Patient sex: F
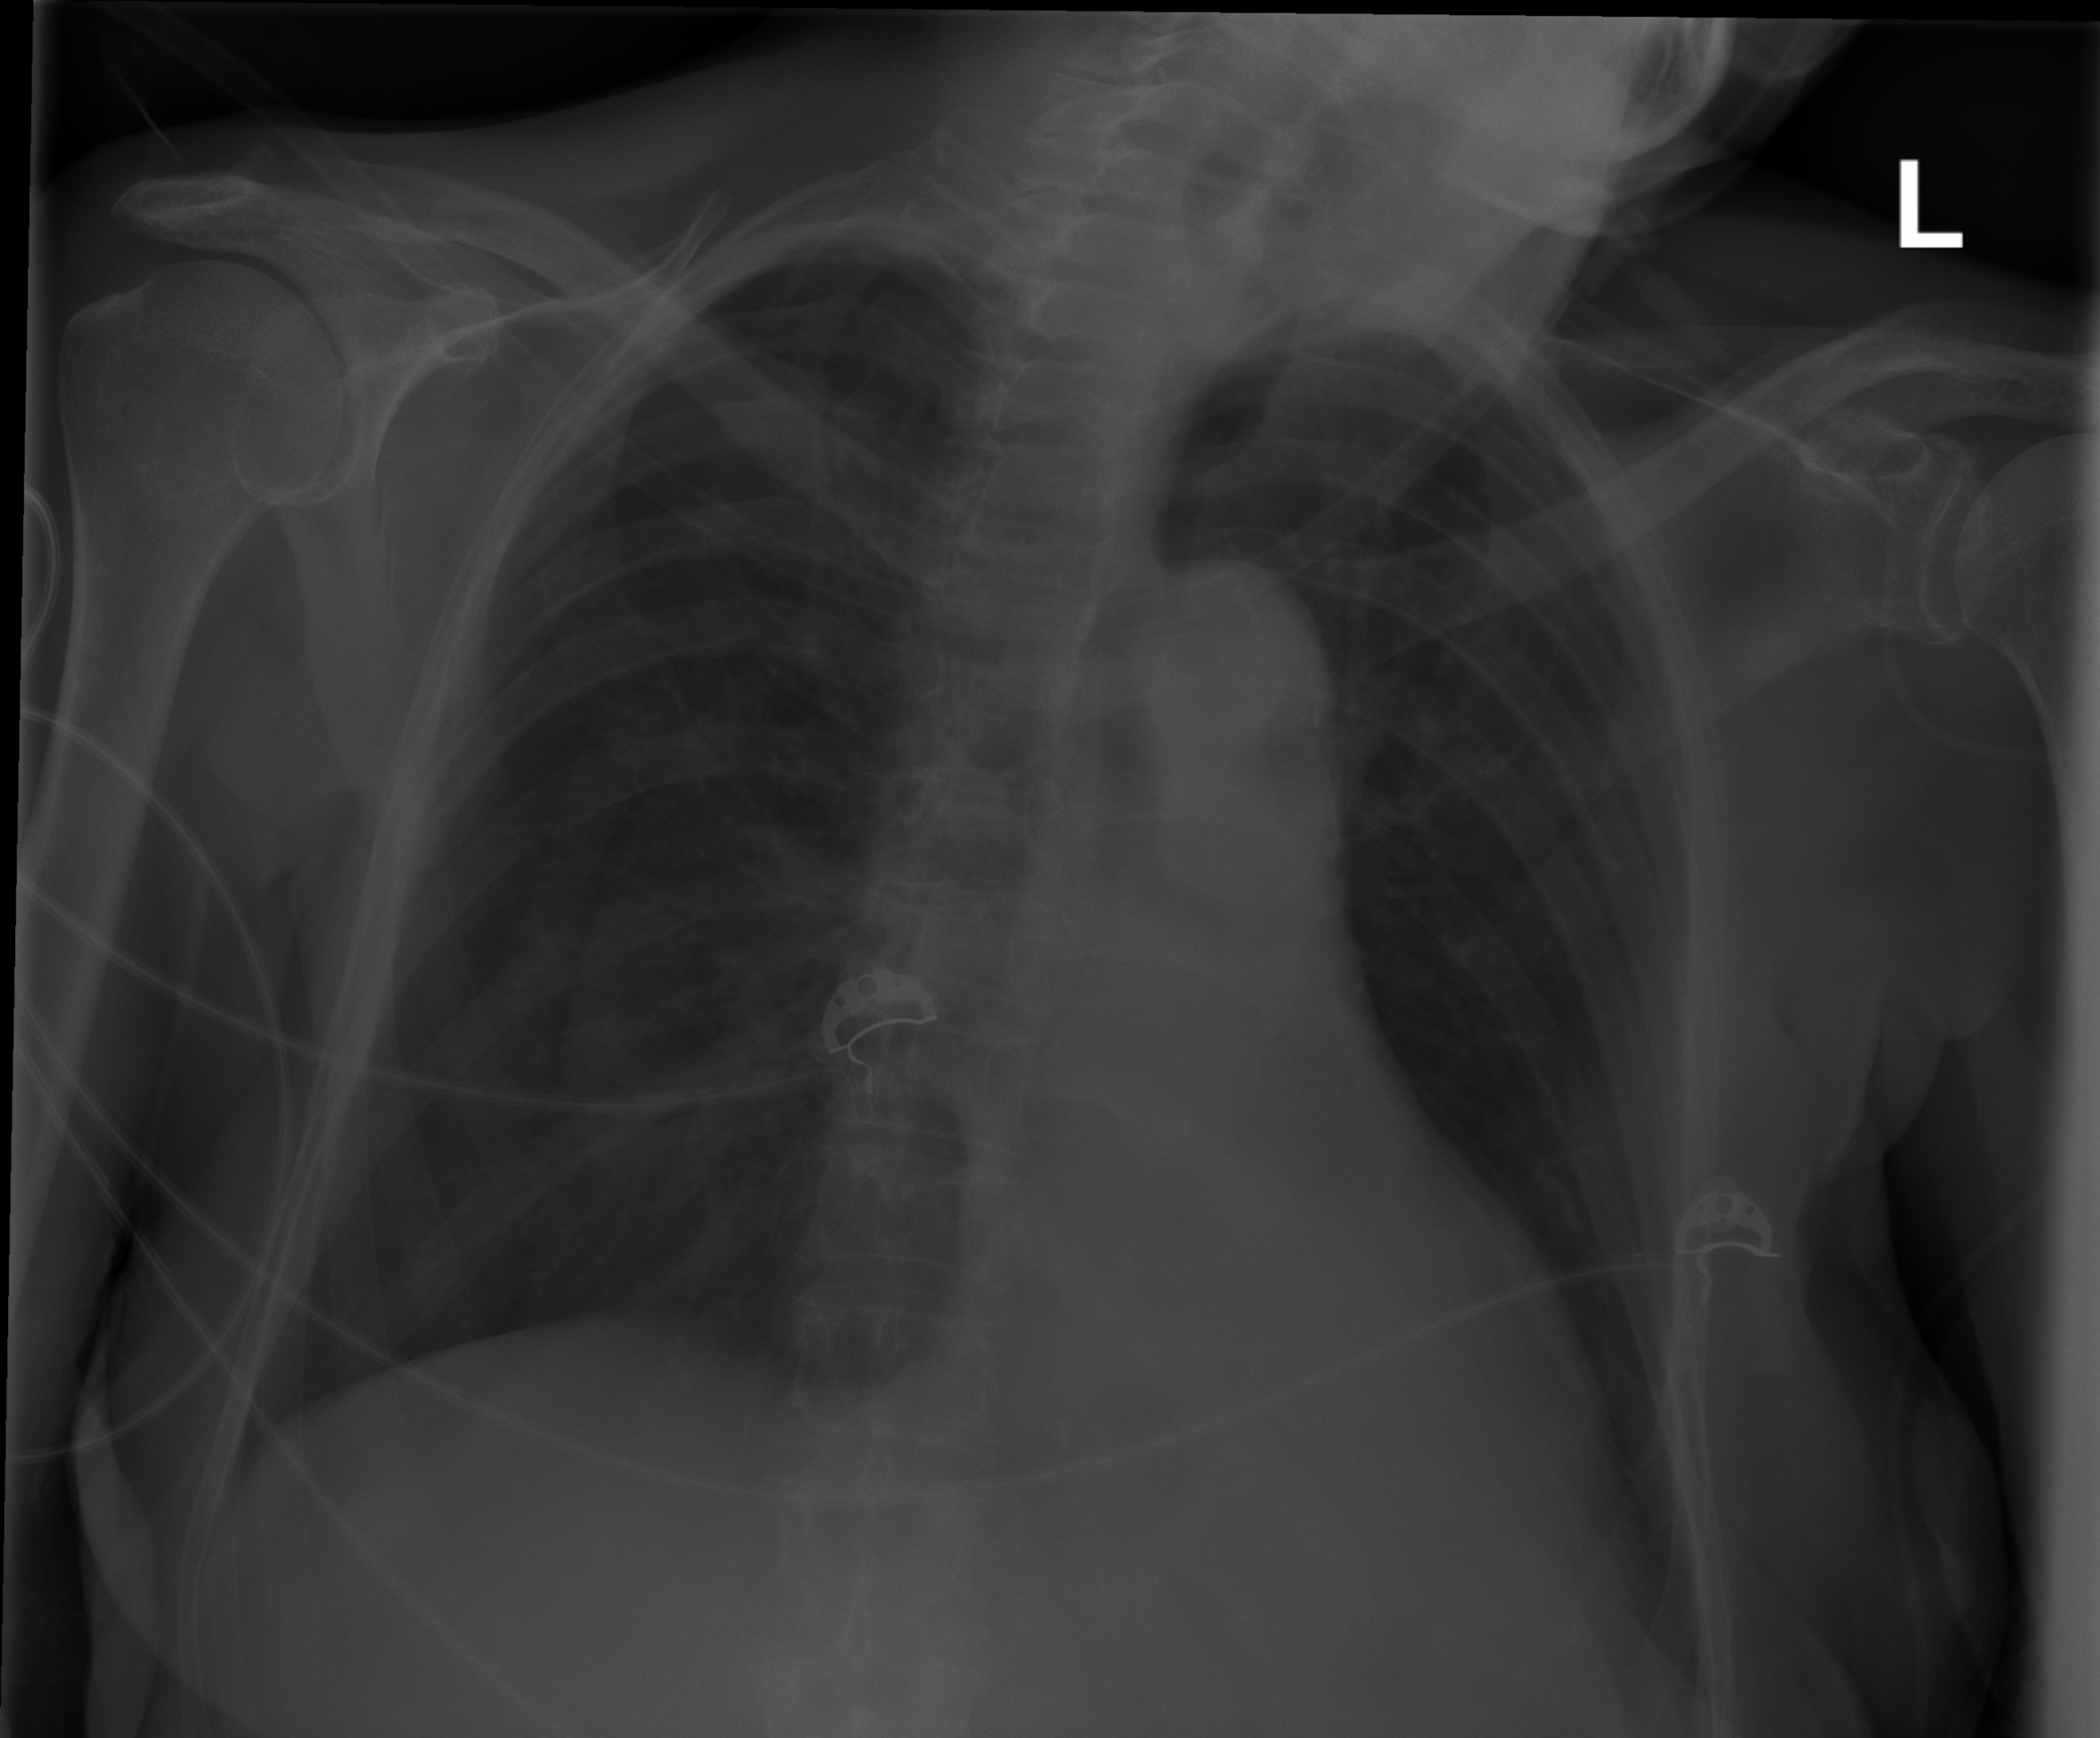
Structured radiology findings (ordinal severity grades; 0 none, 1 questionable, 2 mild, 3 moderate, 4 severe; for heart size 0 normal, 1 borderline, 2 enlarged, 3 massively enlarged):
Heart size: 0
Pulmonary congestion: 2
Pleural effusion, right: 0
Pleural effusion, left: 1
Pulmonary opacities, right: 0
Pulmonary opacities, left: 0
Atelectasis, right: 0
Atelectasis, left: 2